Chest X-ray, PA view. Patient: 59 years old, sex M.
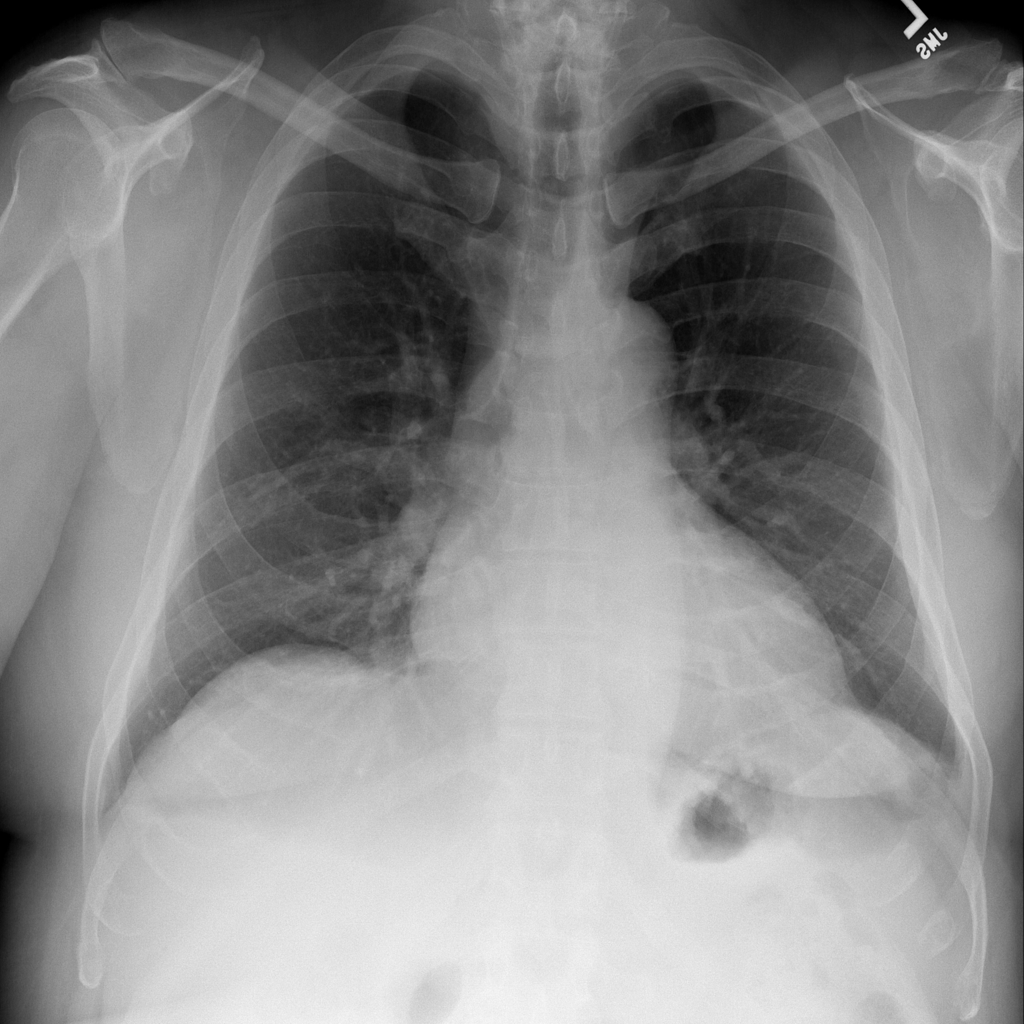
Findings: No Finding